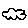
Label: cloud